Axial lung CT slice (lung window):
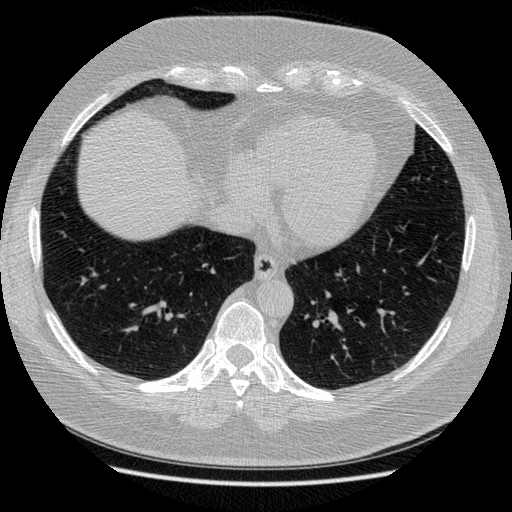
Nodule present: no